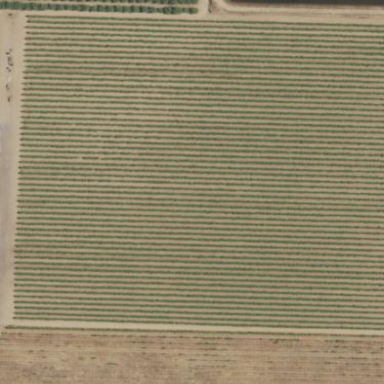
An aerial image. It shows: Vineyard.